Question: Hi i am new to ios development...
I have created on project that supports for only landscape only.For that i used like this
But when i am going to print view sizes
'''
NSLog(@"%f--%f",self.view.frame.size.width,self.view.frame.size.height);
'''
in log it giving
'''
768.000000--<PHONE>
'''
instead of
'''
<PHONE>--768.000000
'''
And also i added a code
'''
- (BOOL)shouldAutorotateToInterfaceOrientation:(UIInterfaceOrientation)interfaceOrientation
{
BOOL res=((interfaceOrientation == UIInterfaceOrientationLandscapeLeft)|| (interfaceOrientation == UIInterfaceOrientationLandscapeRight));
return res;
}
'''
I have no idea how to solve this problem.Please help me on this
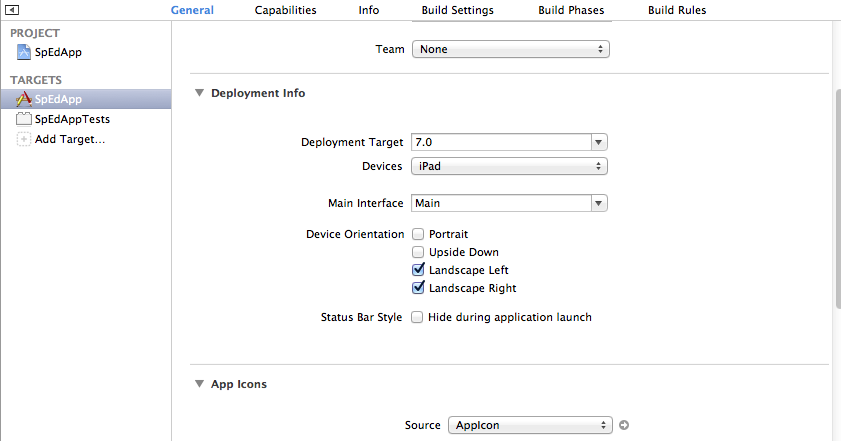
Answer: Sometime even setting like this fail check solution
In the properties file for your app (YOURAPPNAME-Info.plist),
There is an array called "Supported interface orientations".
Remove the orientations you don't want from the array, and your app will be locked into the remaining orientation.
In iOS 6 setOrientation is depreciated, you should replace it with:
[[UIDevice currentDevice] beginGeneratingDeviceOrientationNotifications];
and return true only for landscapes in orientation methods